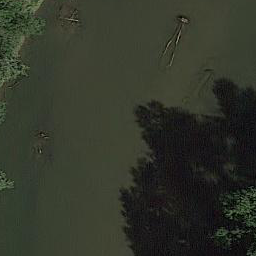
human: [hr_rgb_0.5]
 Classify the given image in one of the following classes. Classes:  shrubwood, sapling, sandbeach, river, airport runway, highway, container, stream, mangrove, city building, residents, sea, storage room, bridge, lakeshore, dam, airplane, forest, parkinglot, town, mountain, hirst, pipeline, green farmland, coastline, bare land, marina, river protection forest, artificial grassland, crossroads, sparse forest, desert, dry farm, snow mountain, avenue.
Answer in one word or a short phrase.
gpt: river protection forest